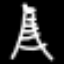
Label: The Eiffel Tower